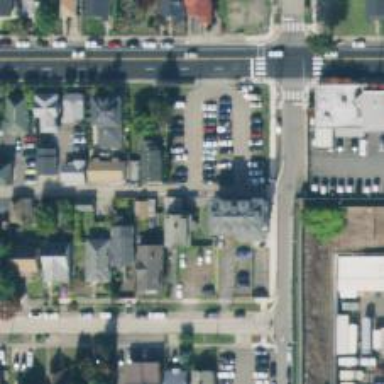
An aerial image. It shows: Alley classified as service road.